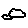
Label: cloud